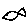
Label: fish